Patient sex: F
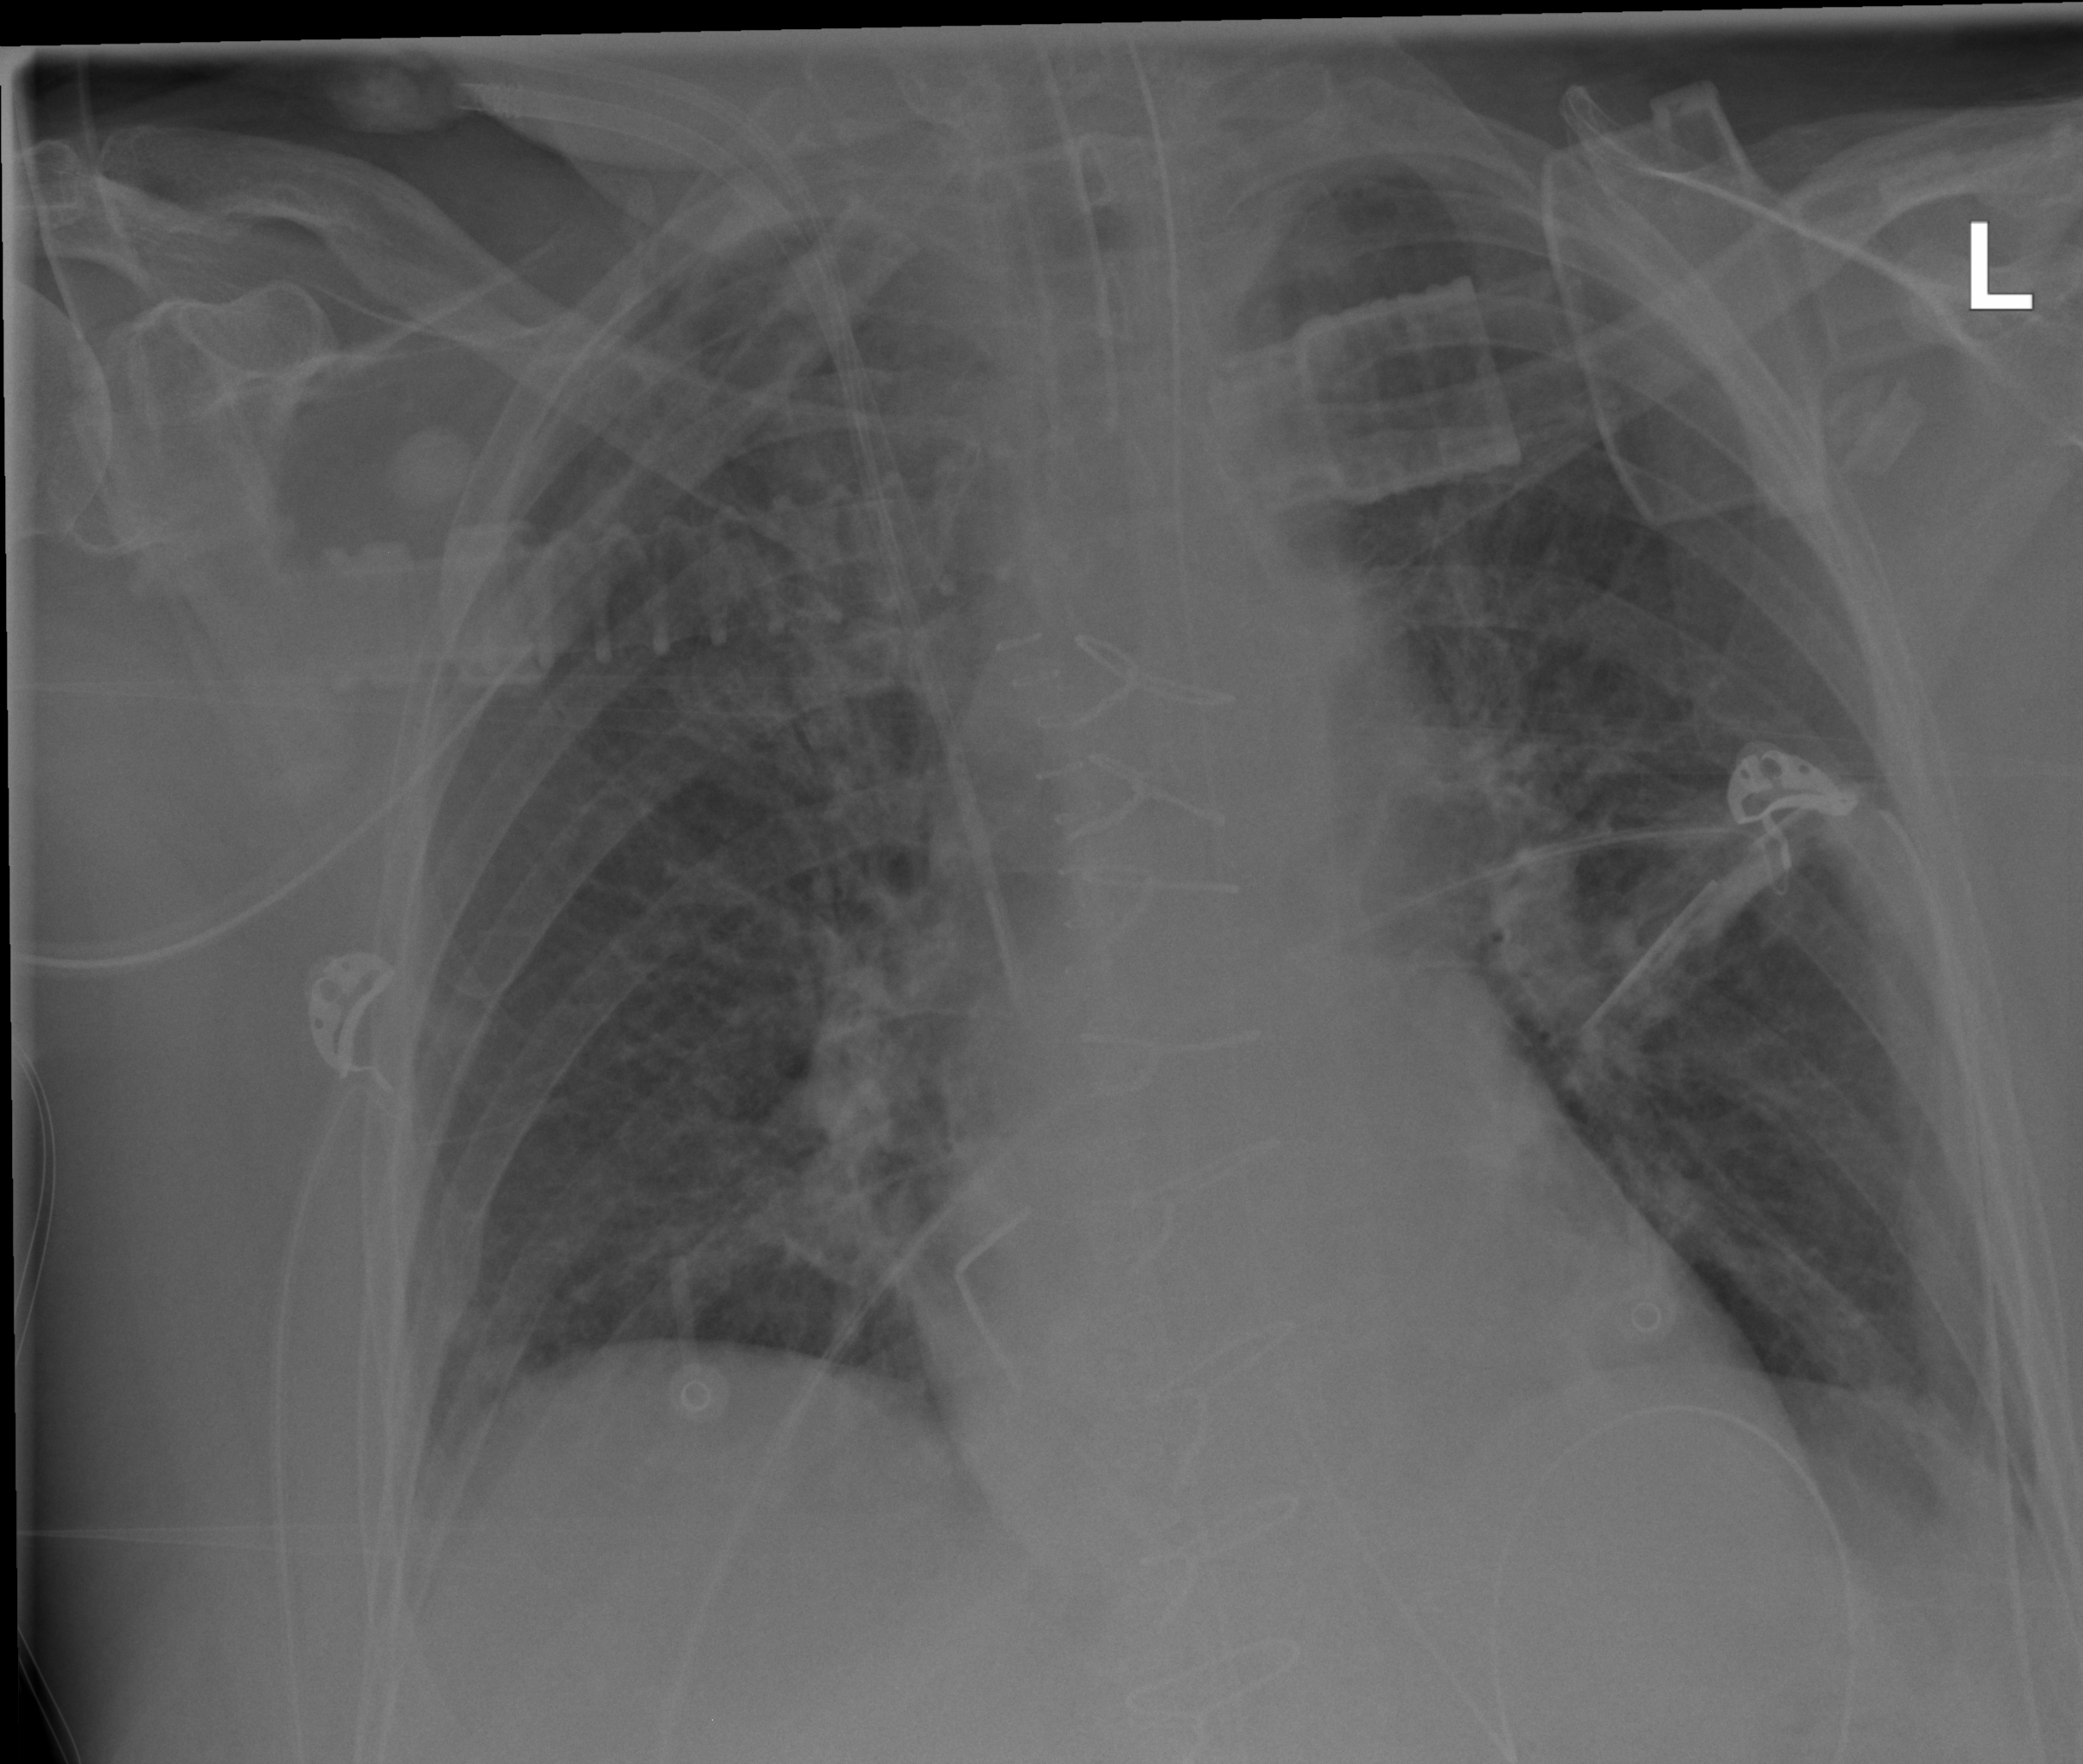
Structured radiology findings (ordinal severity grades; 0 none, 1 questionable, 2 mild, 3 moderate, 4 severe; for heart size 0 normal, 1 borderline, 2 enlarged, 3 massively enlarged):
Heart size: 0
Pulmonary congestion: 1
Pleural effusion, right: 0
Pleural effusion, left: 0
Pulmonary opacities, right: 0
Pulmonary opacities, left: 0
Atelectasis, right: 2
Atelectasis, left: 2